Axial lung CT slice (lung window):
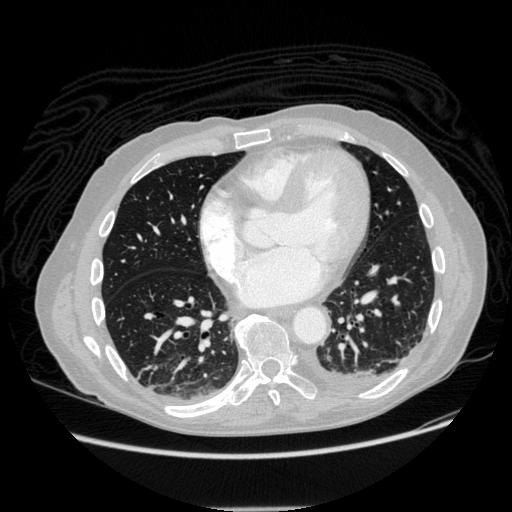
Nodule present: no